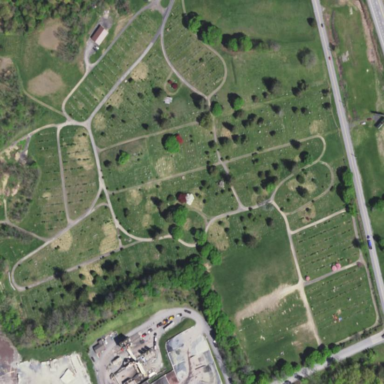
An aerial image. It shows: Cemetery.